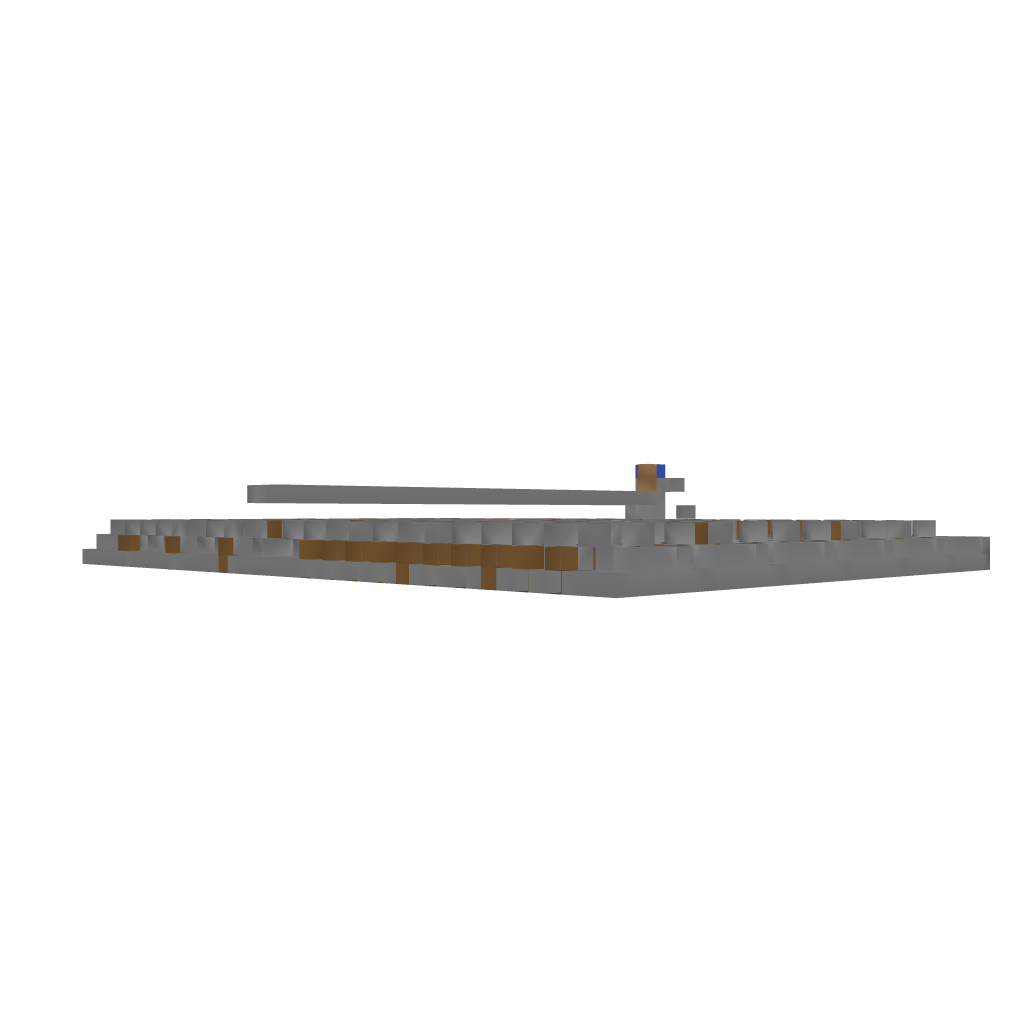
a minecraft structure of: Minecraft Super mario underwater theme song bad low quality